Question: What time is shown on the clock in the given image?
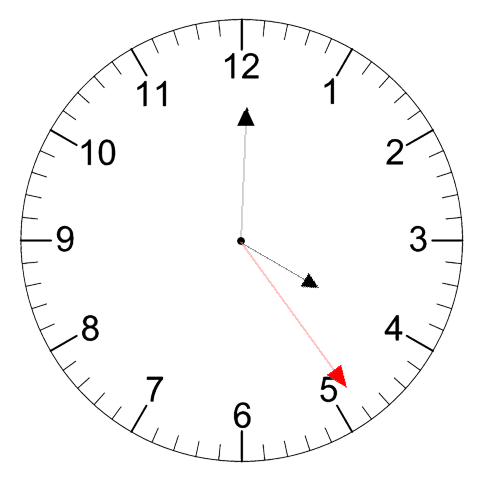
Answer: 04:00:24